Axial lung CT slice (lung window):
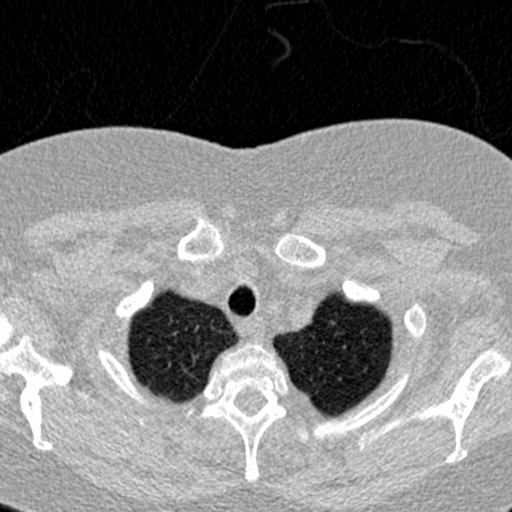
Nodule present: no